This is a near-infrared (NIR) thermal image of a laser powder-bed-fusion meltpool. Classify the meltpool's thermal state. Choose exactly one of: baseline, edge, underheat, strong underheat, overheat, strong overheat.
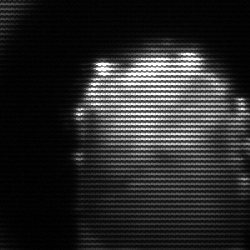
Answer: baseline